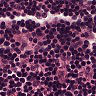
Metastatic tissue present: no